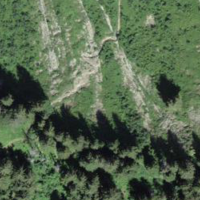
EUNIS habitat code: 43
Species observed at this site:
Lathyrus vernus